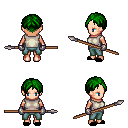
a pixel art fantasy rpg character, female body template, human, light skin, white sleeveless shirt, teal pants, green parted hairstyle, metal gloves, black slippers, spear, four views (front, back, left, right), 2x2 character sprite sheet, small pixel art, hard edges, no anti-aliasing